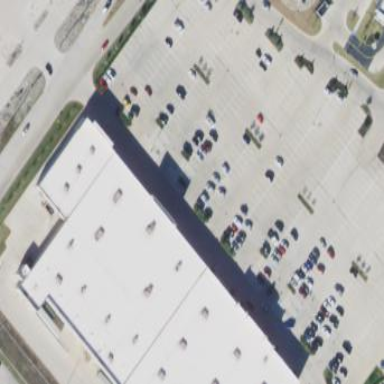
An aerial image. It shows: Parking area.